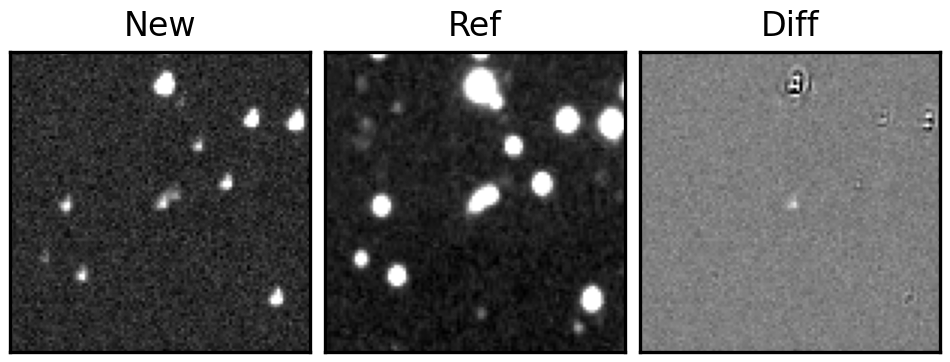
Label: real